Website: ulta-beauty
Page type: billing-address
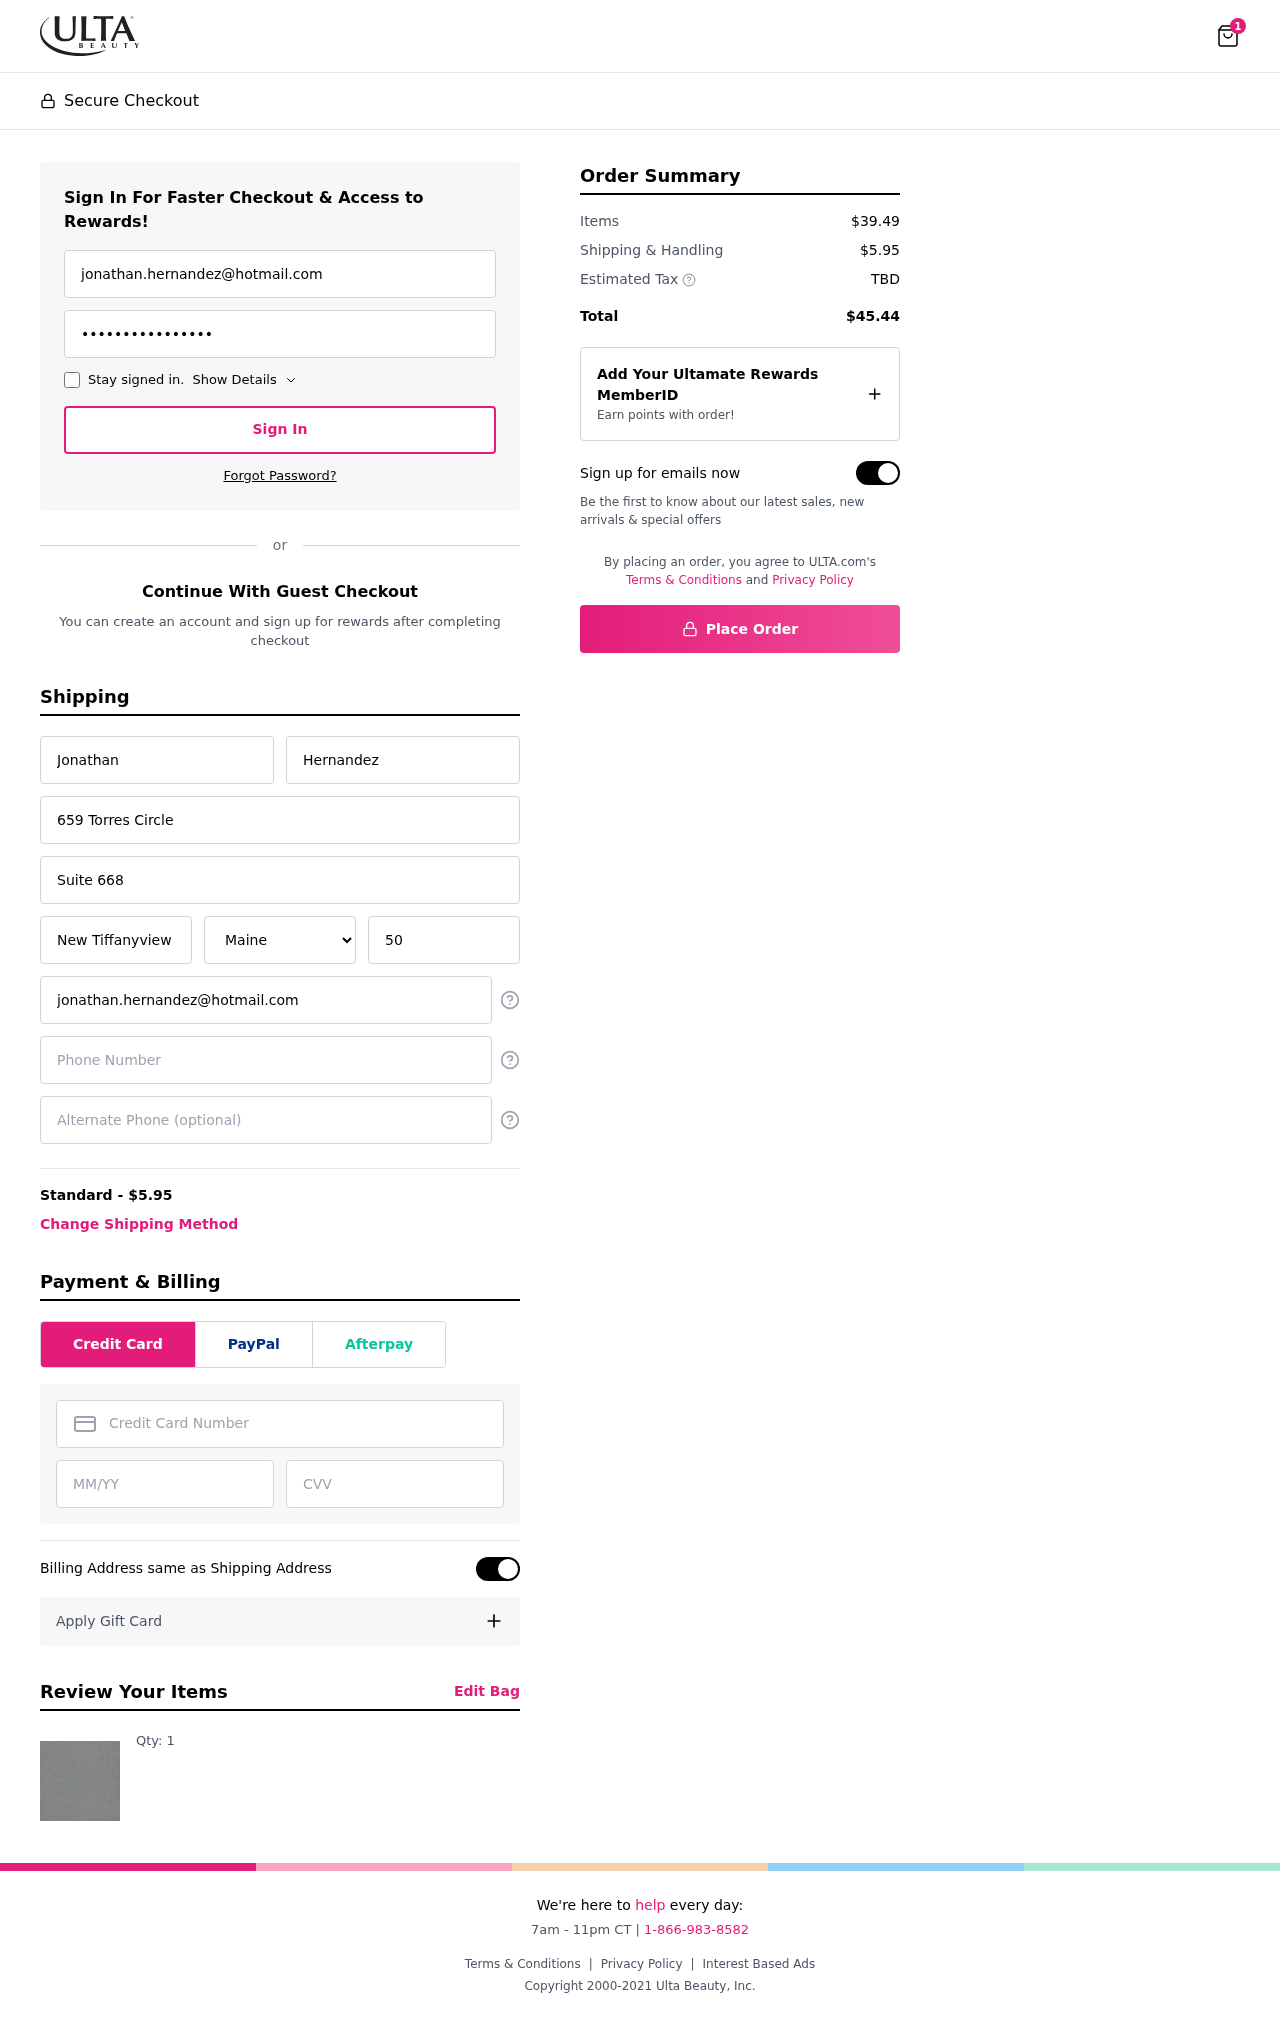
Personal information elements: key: PII_STATE
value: Maine
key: PII_EMAIL
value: jonathan.hernandez@hotmail.com
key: PII_FIRSTNAME
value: Jonathan
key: PII_LASTNAME
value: Hernandez
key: PII_STREET
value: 659 Torres Circle
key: PII_STREET2
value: Suite 668
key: PII_CITY
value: New Tiffanyview
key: PII_POSTCODE
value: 50113
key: PII_PHONE
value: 4437195455
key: PII_ALT_PHONE
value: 3742715621
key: PII_CARD_NUMBER
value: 3767 6253 7205 578
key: PII_CARD_EXPIRY
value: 04/26
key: PII_CARD_CVV
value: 4291
Product elements: key: PRODUCT1_QUANTITY
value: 1
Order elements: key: ORDER_NUM_ITEMS
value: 1
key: ORDER_SHIPPING_COST
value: $5.95
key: ORDER_SUBTOTAL
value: $39.49
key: ORDER_TOTAL
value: $45.44